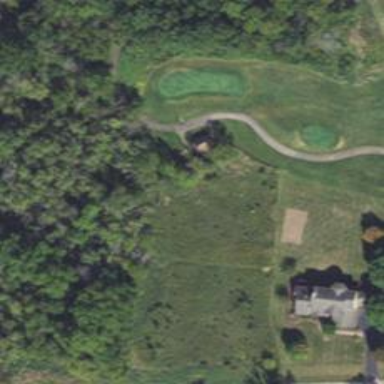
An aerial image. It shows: Pathway for golfing.